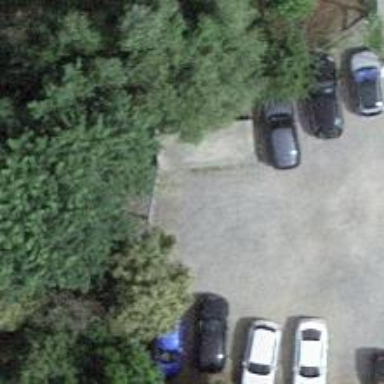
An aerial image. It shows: Road serving as parking aisle.